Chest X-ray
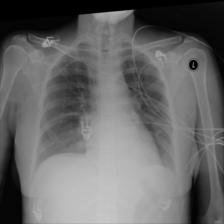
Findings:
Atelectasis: negative
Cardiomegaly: negative
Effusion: negative
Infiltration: negative
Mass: negative
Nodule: negative
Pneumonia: negative
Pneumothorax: negative
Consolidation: negative
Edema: negative
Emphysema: negative
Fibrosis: negative
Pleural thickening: negative
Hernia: negative